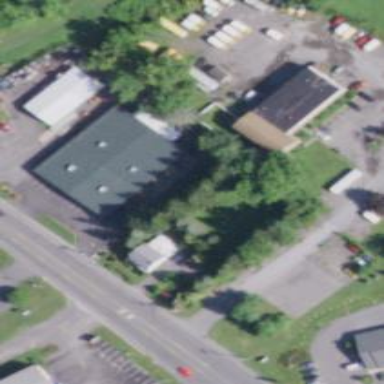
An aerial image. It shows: Commercial building.